Question: I'm trying to figure out why my simple spring boot project no longer works. It is basically straight from spring example with one controller says hello world. I'm using spring-boot-starter-jetty, and spring boot v1.1.10 (tried also 1.2.0). I have some unit test using embedded solr, so solr-core is marked as '<scope>test</scope>' in the pom. After added the solr-core dependency, the project no longer runs, and it seems the solr-core jetty dependencies are conflicting with spring-boot-starter-jetty dependencies (see screenshot below from Spring Tool Suite).
I thought test scoped dependencies should not interfere with compile scoped dependencies and "is only available for the test compilation and execution phases" - <URL>?
How do I resolve the conflict? I want to keep spring-boot-starter-jetty when running the spring boot project, and use solr-core when executing tests.

Thanks!
EDIT: adding a sample pom.xml isolated the problem.
'''
<project xmlns="http://maven.apache.org/POM/4.0.0" xmlns:xsi="http://www.w3.org/2001/XMLSchema-instance"
xsi:schemaLocation="http://maven.apache.org/POM/4.0.0 http://maven.apache.org/xsd/maven-4.0.0.xsd">
<modelVersion>4.0.0</modelVersion>
<groupId>test</groupId>
<artifactId>boot-solr-conflict</artifactId>
<version>0.0.1-SNAPSHOT</version>
<parent>
<groupId>org.springframework.boot</groupId>
<artifactId>spring-boot-starter-parent</artifactId>
<version>1.2.0.RELEASE</version>
</parent>
<dependencies>
<!-- tag::jetty[] -->
<dependency>
<groupId>org.springframework.boot</groupId>
<artifactId>spring-boot-starter-web</artifactId>
<exclusions>
<exclusion>
<groupId>org.springframework.boot</groupId>
<artifactId>spring-boot-starter-tomcat</artifactId>
</exclusion>
</exclusions>
</dependency>
<dependency>
<groupId>org.springframework.boot</groupId>
<artifactId>spring-boot-starter-jetty</artifactId>
</dependency>
<!-- end::jetty[] -->
<!-- ################################### -->
<!-- Solr-core dependency for embedded Solr for unit testing. -->
<!-- Causes problem when including this dependency. -->
<dependency>
<groupId>org.apache.solr</groupId>
<artifactId>solr-core</artifactId>
<version>4.7.2</version>
<scope>test</scope>
<exclusions>
<exclusion>
<groupId>org.slf4j</groupId>
<artifactId>slf4j-api</artifactId>
</exclusion>
<exclusion>
<groupId>org.slf4j</groupId>
<artifactId>slf4j-log4j12</artifactId>
</exclusion>
<exclusion>
<groupId>org.slf4j</groupId>
<artifactId>slf4j-api</artifactId>
</exclusion>
</exclusions>
</dependency>
</dependencies>
</project>
'''
Application.java
'''
package test;
import org.springframework.boot.SpringApplication;
import org.springframework.boot.autoconfigure.SpringBootApplication;
@SpringBootApplication
public class Application {
public static void main(String[] args){
SpringApplication.run(Application.class, args);
}
}
'''
MainController.java
'''
package test;
import org.springframework.stereotype.Controller;
import org.springframework.web.bind.annotation.RequestMapping;
import org.springframework.web.bind.annotation.ResponseBody;
@Controller
public class MainController {
@RequestMapping("/")
public @ResponseBody String getRoot(){
return "Hello World";
}
}
'''
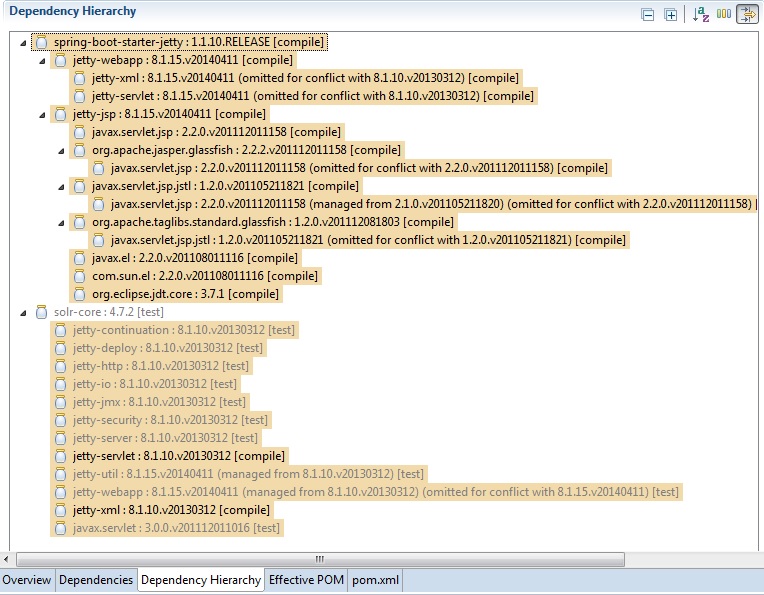
Answer: There are a couple of things going on here.
The mixture of Jetty versions is because Spring Boot only includes dependency management for the Jetty modules that it directly depends upon. You can work around this by declaring your own dependency management for the other Jetty modules that are involved, reusing Boot's 'jetty.version' property. I've opened <URL> against Spring Boot so that we can add more complete dependency management for Jetty.
The second part of the problem is that, even once the versions of the Jetty modules have been aligned, Maven omits some of the Jetty compile dependencies as it considers them to be in conflict with the transitive dependencies of 'solr-core'. I don't understand why this is the case as the versions are aligned and the error message confirms as much:
'''
jetty-xml: 8.1.15.v20140411 (omitted for conflict with 8.1.15.v20140411)
'''
You can work around this by using '<dependencyManagement>' to force some of the dependencies to be compile dependencies by adding '<scope>compile</scope>'. This was necessary on both 'jetty-security' and 'jetty-server' to get a basic app to start.
Here's the full '<dependencyManagement>' section that I added to the pom from the question:
'''
<dependencyManagement>
<dependencies>
<dependency>
<groupId>org.eclipse.jetty</groupId>
<artifactId>jetty-continuation</artifactId>
<version>${jetty.version}</version>
</dependency>
<dependency>
<groupId>org.eclipse.jetty</groupId>
<artifactId>jetty-deploy</artifactId>
<version>${jetty.version}</version>
</dependency>
<dependency>
<groupId>org.eclipse.jetty</groupId>
<artifactId>jetty-http</artifactId>
<version>${jetty.version}</version>
</dependency>
<dependency>
<groupId>org.eclipse.jetty</groupId>
<artifactId>jetty-io</artifactId>
<version>${jetty.version}</version>
</dependency>
<dependency>
<groupId>org.eclipse.jetty</groupId>
<artifactId>jetty-jmx</artifactId>
<version>${jetty.version}</version>
</dependency>
<dependency>
<groupId>org.eclipse.jetty</groupId>
<artifactId>jetty-security</artifactId>
<version>${jetty.version}</version>
<scope>compile</scope>
</dependency>
<dependency>
<groupId>org.eclipse.jetty</groupId>
<artifactId>jetty-server</artifactId>
<version>${jetty.version}</version>
<scope>compile</scope>
</dependency>
<dependency>
<groupId>org.eclipse.jetty</groupId>
<artifactId>jetty-servlet</artifactId>
<version>${jetty.version}</version>
</dependency>
<dependency>
<groupId>org.eclipse.jetty</groupId>
<artifactId>jetty-xml</artifactId>
<version>${jetty.version}</version>
</dependency>
</dependencies>
</dependencyManagement>
'''